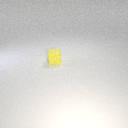
small yellow rubber cube